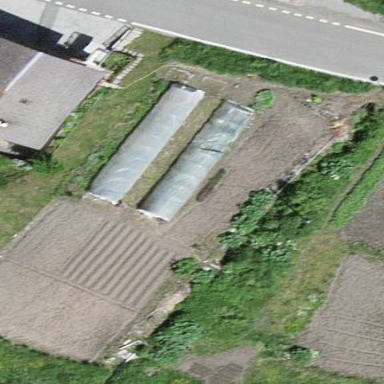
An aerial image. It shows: Greenhouse.